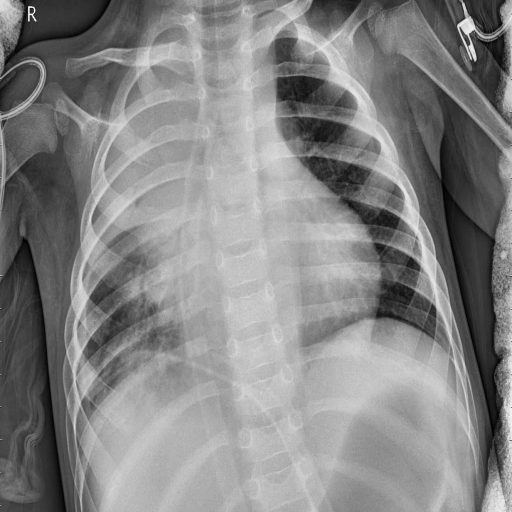
Finding: PNEUMONIA